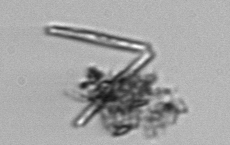
Label: Thalassionema